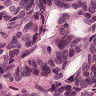
Metastatic tissue present: yes